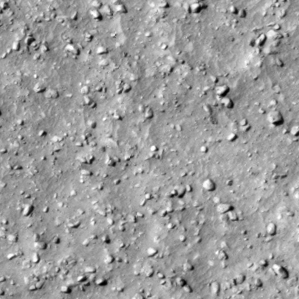
Label: non_frost